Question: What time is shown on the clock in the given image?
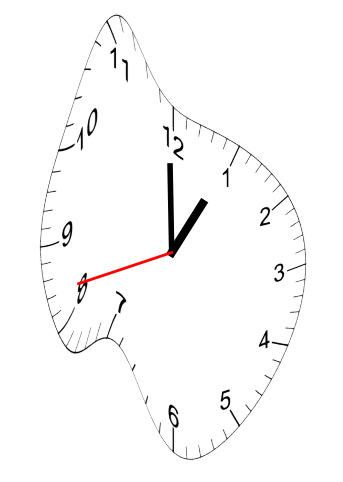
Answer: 12:59:42